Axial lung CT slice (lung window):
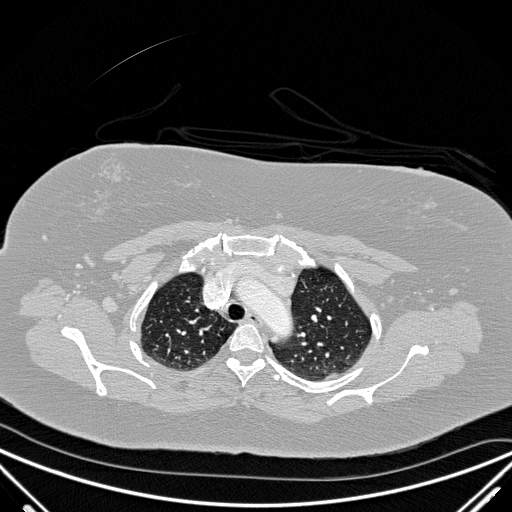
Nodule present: no